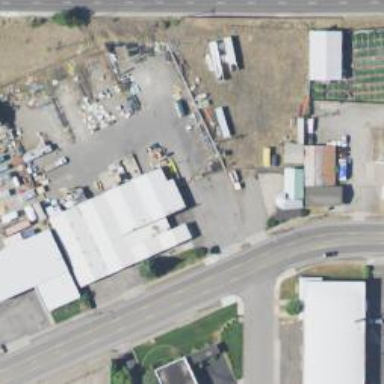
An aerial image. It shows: Commercial building.